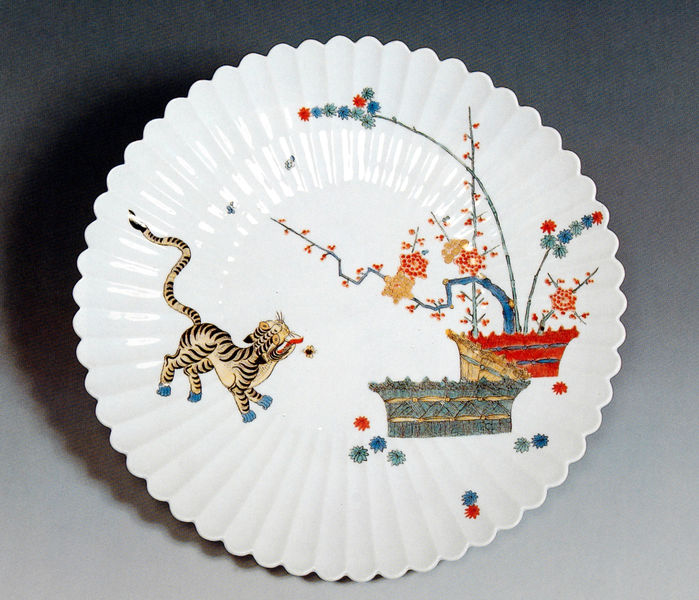
Titel: Fächerschale
Künstler: unbekannt
Institution: (Privatsammlung)
Schlagwörter: baum, blau, weiß, bäume, gelb, grün, äste, bewegung, blume, blumen, braun, bunt, grau, schmuck, schwarz, blüte, blüten, hund, rot, tier, malerei, ornament, augen, schale, teller, ast, zweige, gold, pflanze, pflanzen, rokoko, rund, garten, keramik, ranken, vase, schwanz, topf, japan, schiff, wellen, fahne, körbe, farben, farbe, rand, essen, vergnügen, dekor, floral, verzierung, gestreift, streifen, japonismus, korb, pfoten, japanisch, bemalt, strauß, foto, bögen, punkte, töpfe, stiele, katze, gefäß, porzellan, strahlen, zweig, asien, geschirr, sterne, asiatisch, krallen, schmetterling, photo, chinesisch, china, wanne, rosette, zunge, balu, muschel, gefasst, schmetterlinge, porzelan, porzellanmalerei, orientalismus, verzeirung, kunsthandwerk, glasur, tatzen, raubkatze, tieger, tiger, raubtier, wildkatze, mäume, feuerwerk, chinoiserie, chinoise, chinoisie, kakiemon, wellenrand, bonsai, ikebana, lüte, t, st, hwanz, chinesisches porzellan bemalter teller, katze gestreift, 2 bonsaivasen, pflanzen#, tifer, geriffel, blumenkörpe